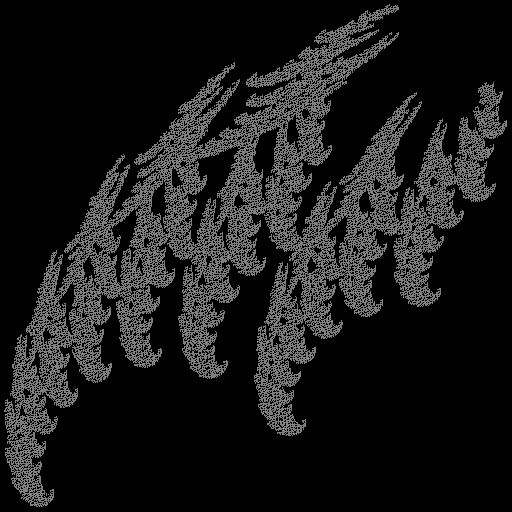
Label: spiderbrake